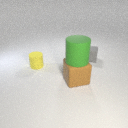
large green rubber cylinder above large brown rubber cube